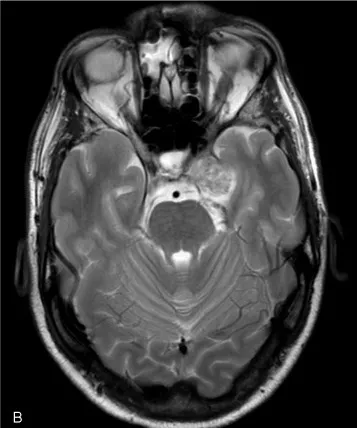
B: MRI shows a nodular T2 enhancing mass in the region corresponding to the trigeminal fossa.
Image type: radiology (mri)